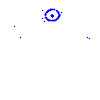
Particle: proton